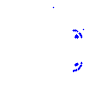
Particle: pion